Question: My directory structure in the Project seems to have disappeared. The first picture is the "bad". I recently upgraded to 12.1 and the vim emulator at about the same time. I don't know if I missed a dialog that reset something? I can't figure out how to get it back like the second picture.
I've tried to re-import the project but it has not helped. I keep the project on Dropbox and have another PC where I have not reloaded project. Is there a way to get my view from that machine?
##
The picture is the "good" and how I want it to look.

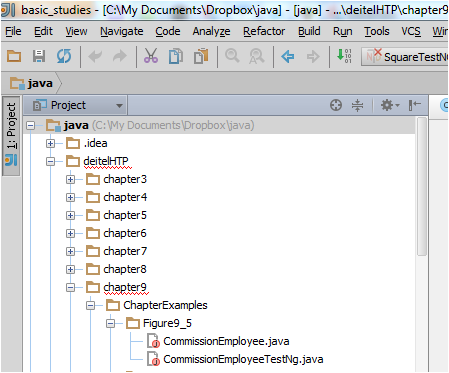
Answer: I've come across this problem a few times myself. What happened is that intellij lost the module in my project settings. Here's my steps to fix it:
File -> Project Structure -> Click on modules (notice empty list) ->
Click on '+' -> Click on import module -> Find existing myProj.iml